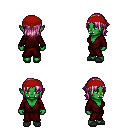
a pixel art fantasy rpg character, female body template, orc, green skin, red robe, magenta pants, pink long bangs hairstyle, red bandana, gray slippers, four views (front, back, left, right), 2x2 character sprite sheet, small pixel art, hard edges, no anti-aliasing